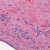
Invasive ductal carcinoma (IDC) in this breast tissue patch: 1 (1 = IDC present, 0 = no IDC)